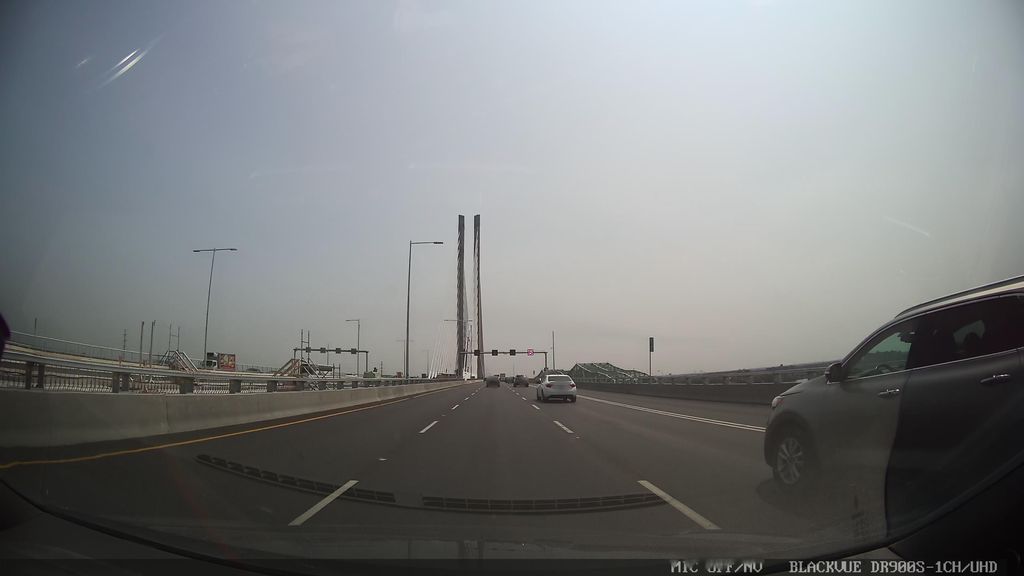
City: montreal